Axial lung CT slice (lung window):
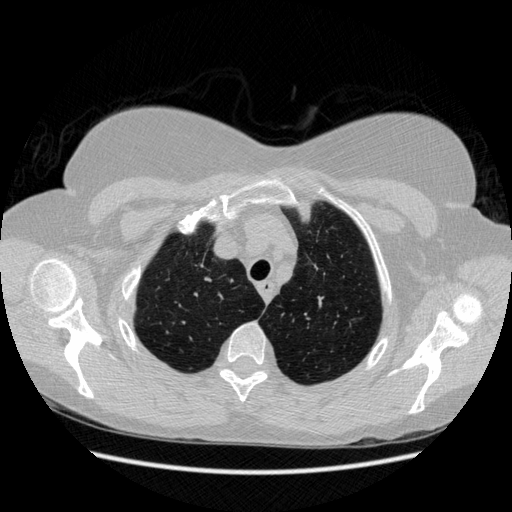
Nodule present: no